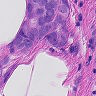
Metastatic tissue present: yes